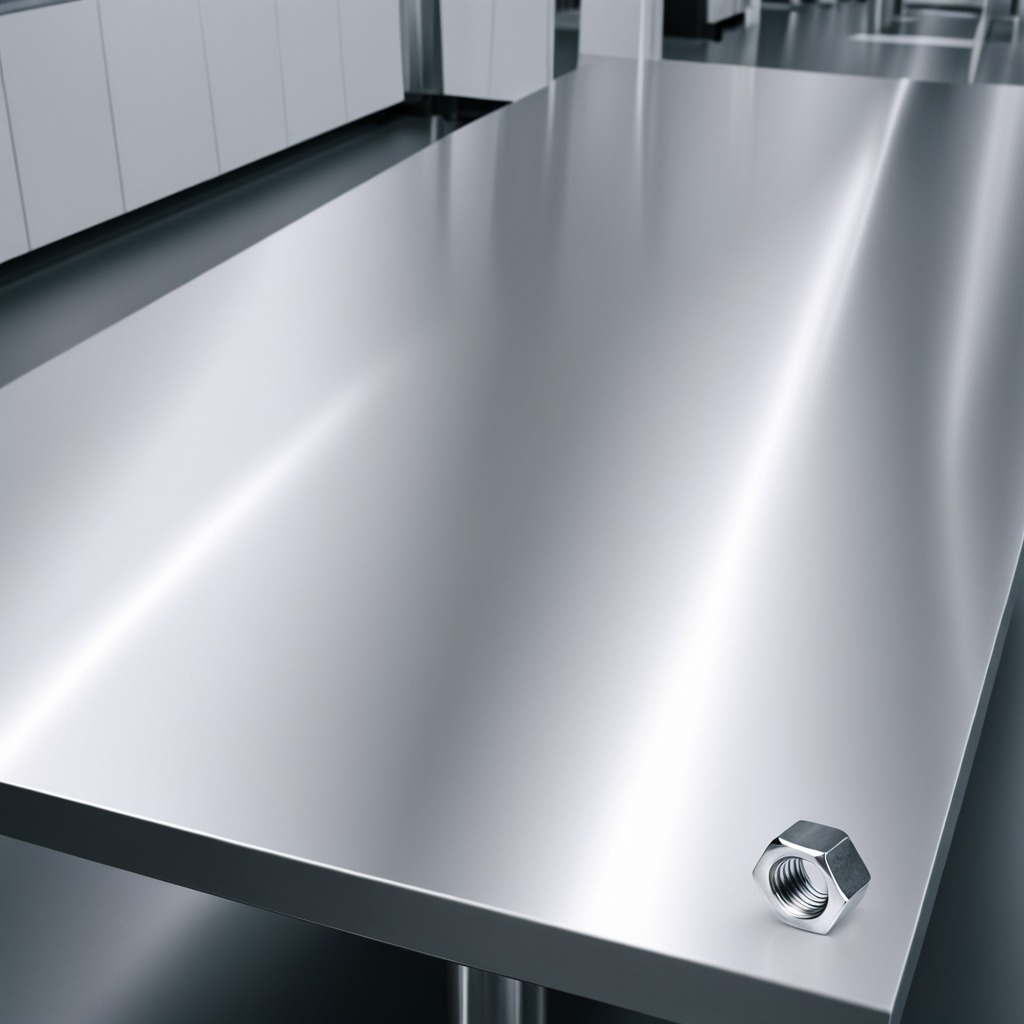
A metal nut is lying on a stainless steel table in a high-end prototyping lab.